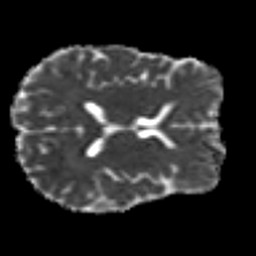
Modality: MD
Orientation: axial
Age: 49
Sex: female
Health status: ill
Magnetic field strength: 3 T
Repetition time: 9 s
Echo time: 0.093 s